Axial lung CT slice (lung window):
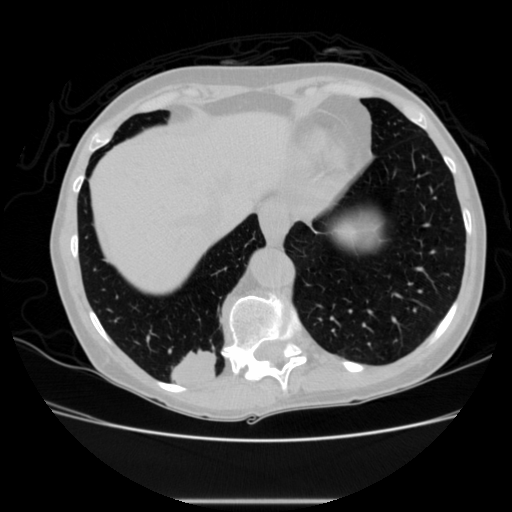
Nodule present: no